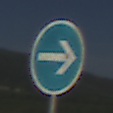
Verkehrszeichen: VorgeschriebeneFahrtrichtungHierRechts
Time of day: MorningAfternoon
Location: Outdoor (RoadRail)
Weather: PartlyCloudy
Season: NotSpecified
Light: Natural